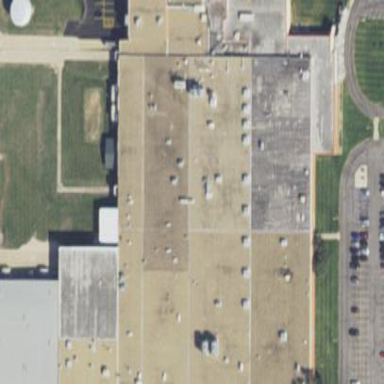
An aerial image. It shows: Industrial building.